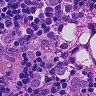
Metastatic tissue present: yes